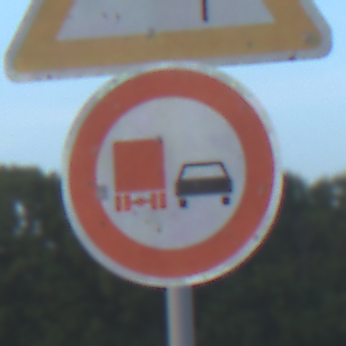
Verkehrszeichen: UeberholverbotKraftfahrzeuge
Zusatzzeichen oben: SeitenwindVonRechts
Umgebung: Outdoor, Nature
Tageszeit: SunriseSunset
Wetter: PartlyCloudy
Licht: Natural
Jahreszeit: NotSpecified
Kontrast: MediumContrast